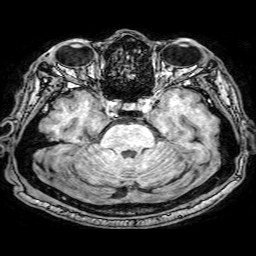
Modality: T1w
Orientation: coronal
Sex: male
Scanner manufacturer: philips
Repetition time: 0.008255 s
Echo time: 0.00382 s